Field crop: maize
Growth stage: 1
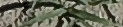
Species: sorghum